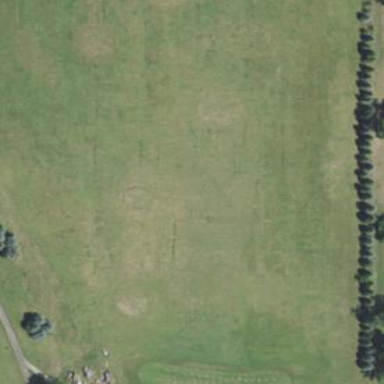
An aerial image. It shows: Driving range for golf practice.